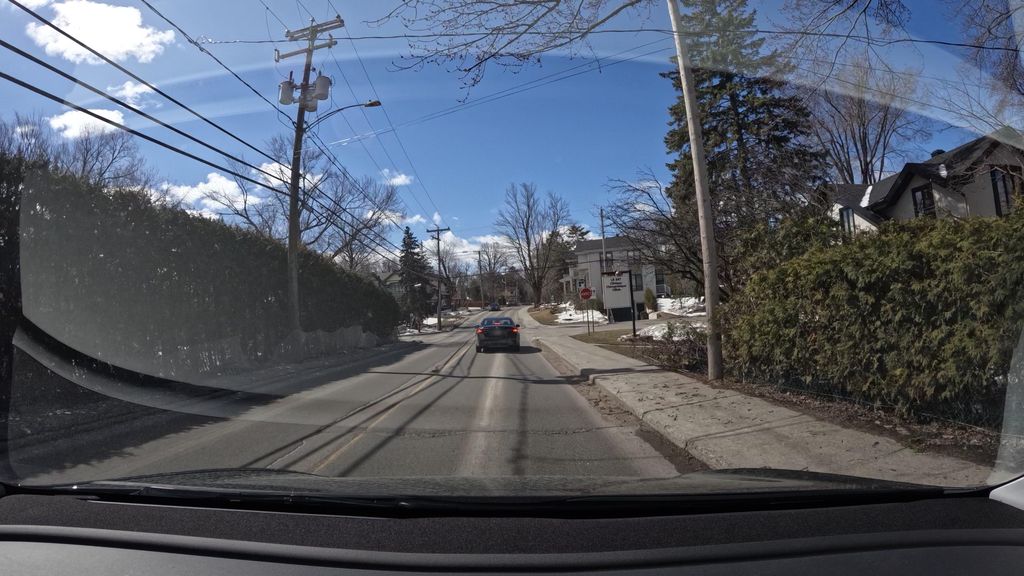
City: montreal